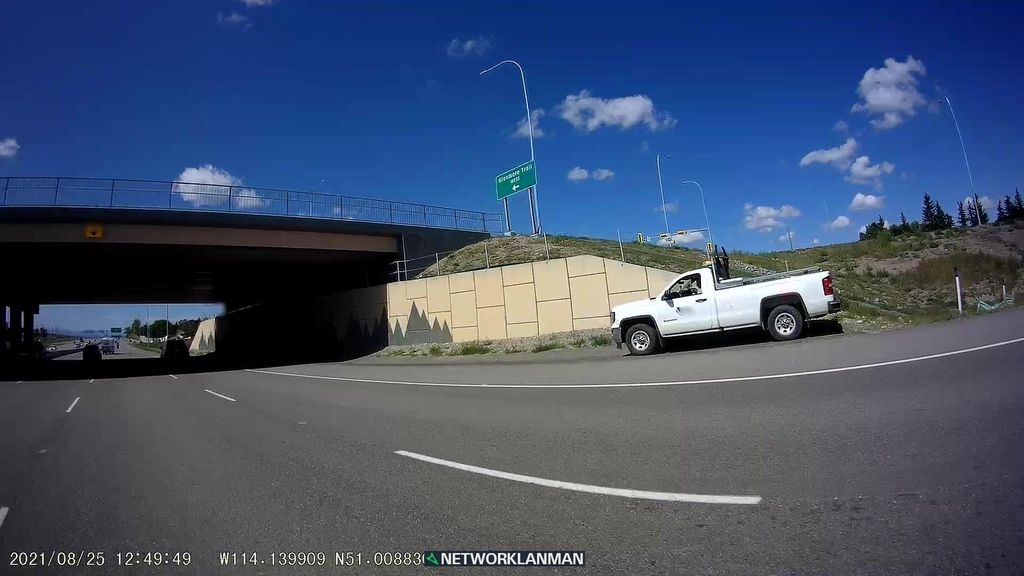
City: calgary